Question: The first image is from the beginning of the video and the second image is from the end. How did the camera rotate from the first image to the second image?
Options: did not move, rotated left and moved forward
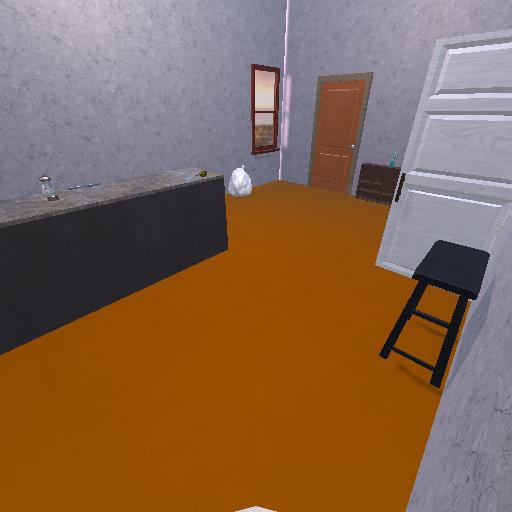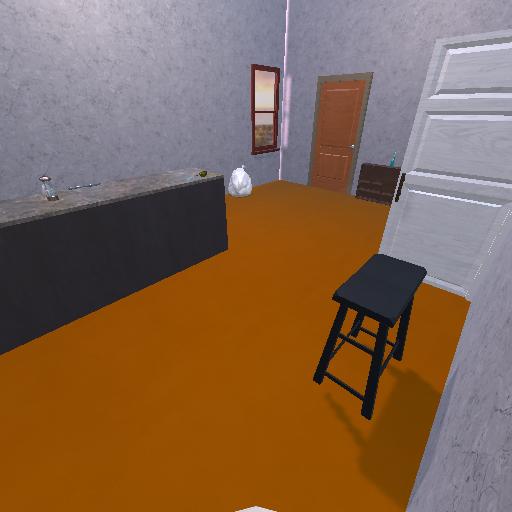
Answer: did not move